Field crop: tomato
Growth stage: 1
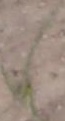
Species: cyperus